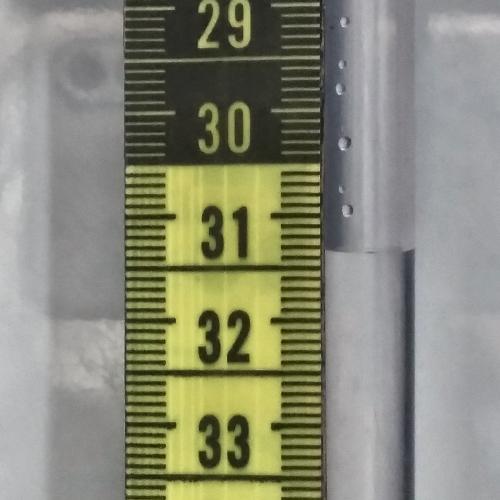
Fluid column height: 31.4 cm